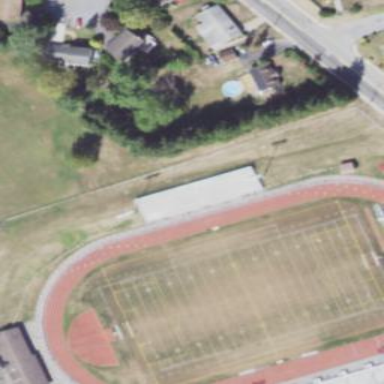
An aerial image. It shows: Pitch for American football.